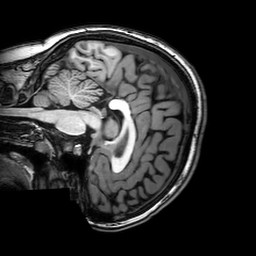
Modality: T1w
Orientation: sagittal
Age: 22
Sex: female
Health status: healthy
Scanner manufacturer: philips
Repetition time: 0.008168 s
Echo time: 0.00373 s